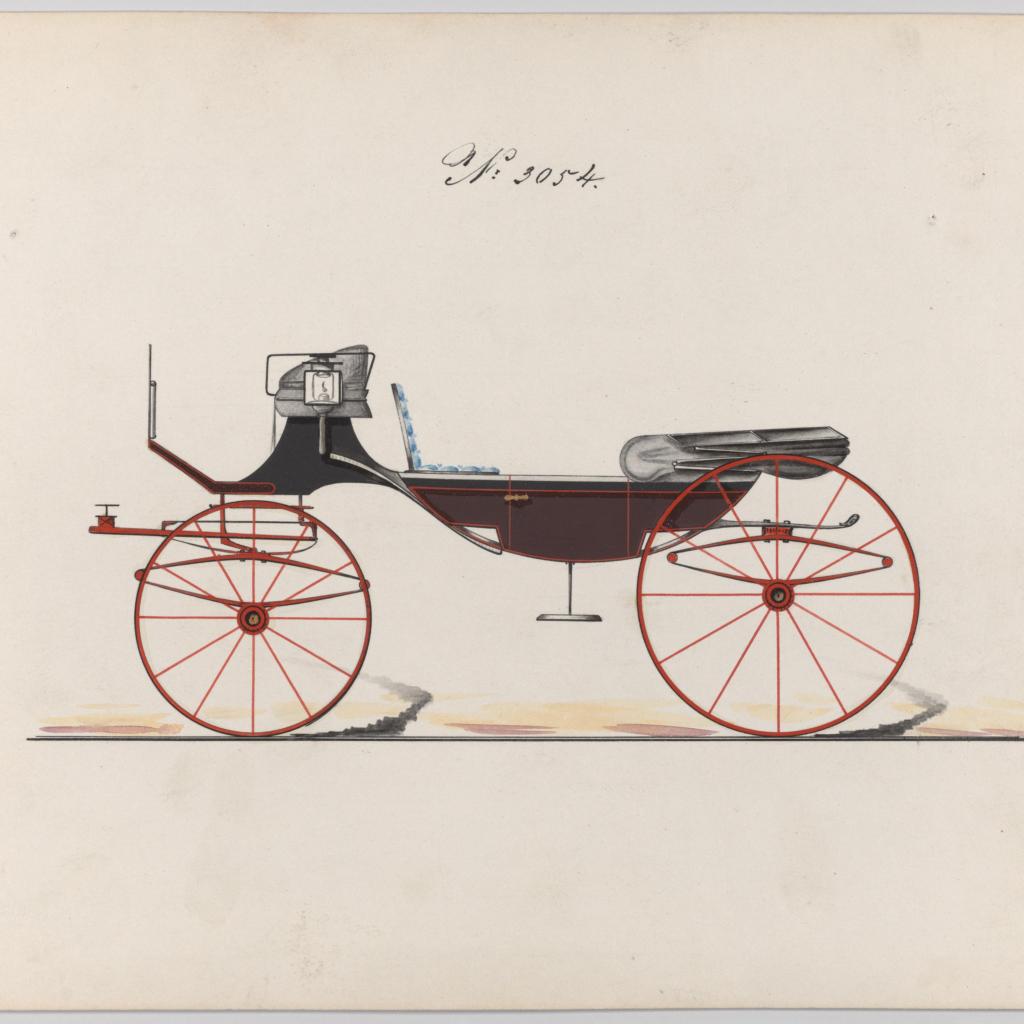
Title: Design for Caleche or Vis-a-Vis, no. 3054
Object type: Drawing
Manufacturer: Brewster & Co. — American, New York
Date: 1874
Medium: Pen and black in, watercolor and gouache with gum arabic
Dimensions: sheet: 7 x 9 5/8 in. (17.8 x 24.4 cm)
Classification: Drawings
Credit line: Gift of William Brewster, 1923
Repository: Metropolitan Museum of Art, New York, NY